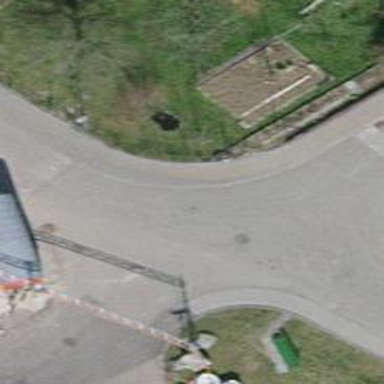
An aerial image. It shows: Residential road with asphalt surface and no sidewalk.